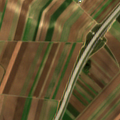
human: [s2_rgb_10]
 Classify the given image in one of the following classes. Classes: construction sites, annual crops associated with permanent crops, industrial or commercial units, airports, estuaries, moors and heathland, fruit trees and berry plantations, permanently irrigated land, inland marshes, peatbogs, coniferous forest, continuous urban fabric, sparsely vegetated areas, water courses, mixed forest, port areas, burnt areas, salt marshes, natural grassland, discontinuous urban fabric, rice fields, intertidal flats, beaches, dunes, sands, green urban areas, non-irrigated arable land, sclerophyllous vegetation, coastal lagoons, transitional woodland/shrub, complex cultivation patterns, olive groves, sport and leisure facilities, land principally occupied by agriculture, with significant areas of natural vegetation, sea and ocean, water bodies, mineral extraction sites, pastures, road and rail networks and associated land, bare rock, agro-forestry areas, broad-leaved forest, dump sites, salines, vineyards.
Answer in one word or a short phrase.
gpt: non-irrigated arable land